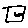
Label: square